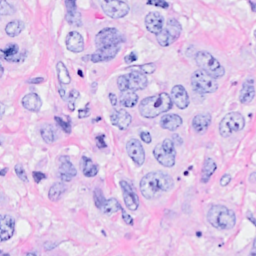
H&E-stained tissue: Breast